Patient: sex F, age 52
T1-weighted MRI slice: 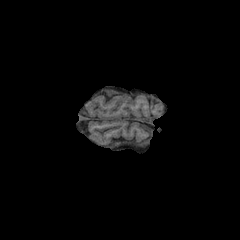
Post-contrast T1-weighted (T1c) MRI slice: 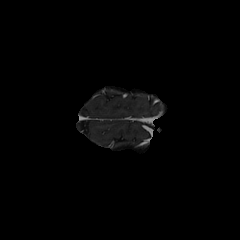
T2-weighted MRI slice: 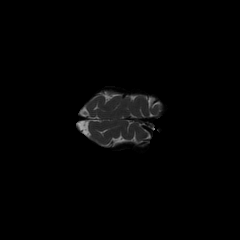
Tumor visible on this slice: no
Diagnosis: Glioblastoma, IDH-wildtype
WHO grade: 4